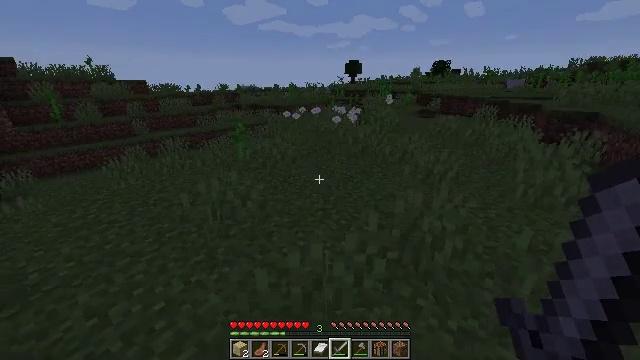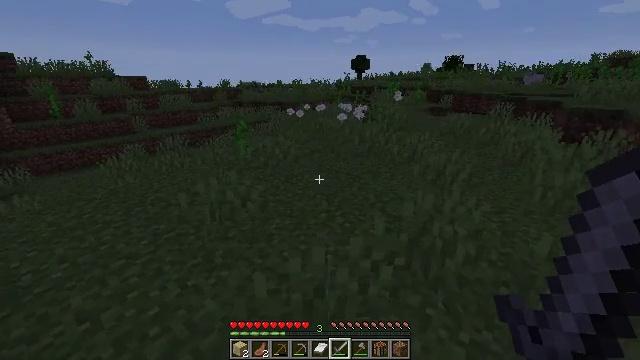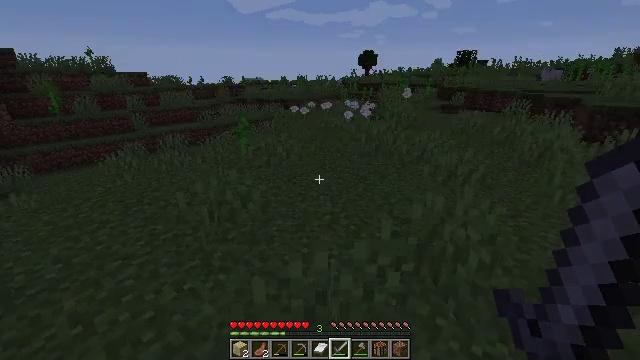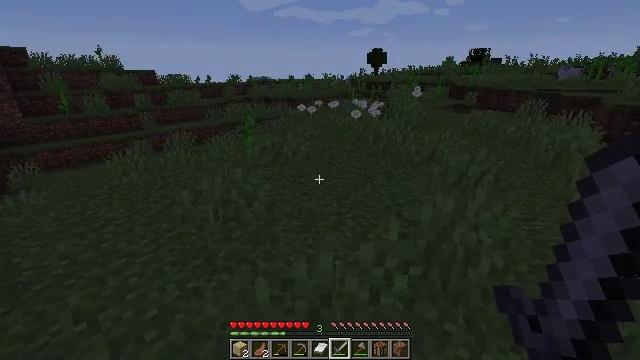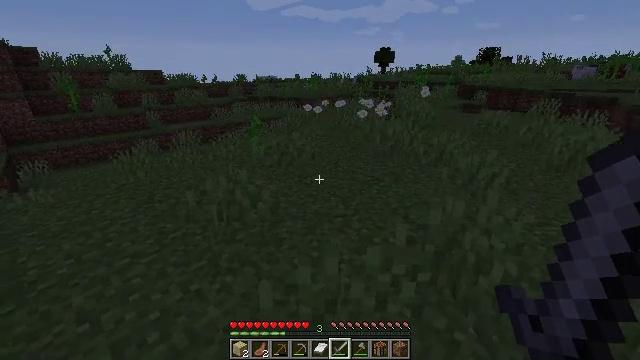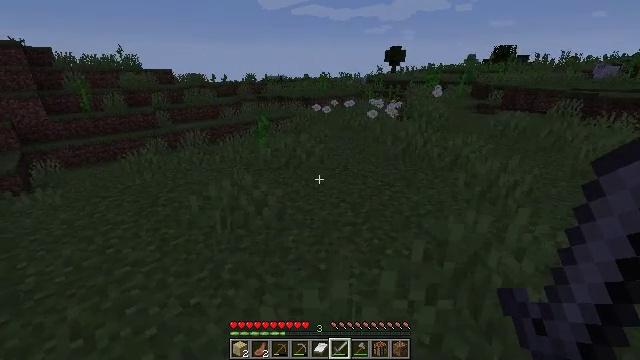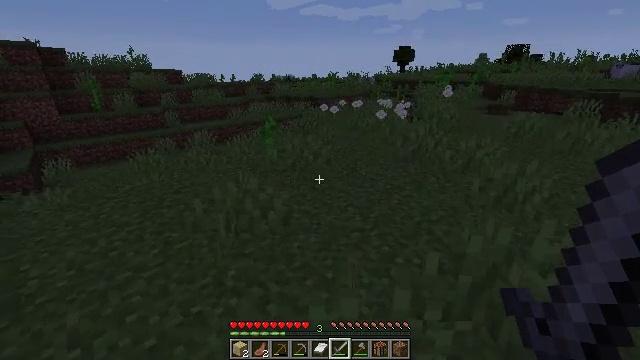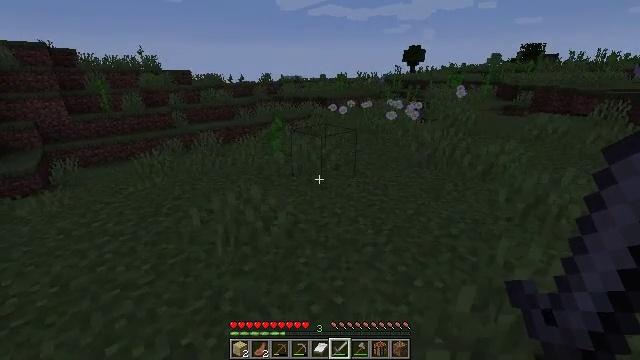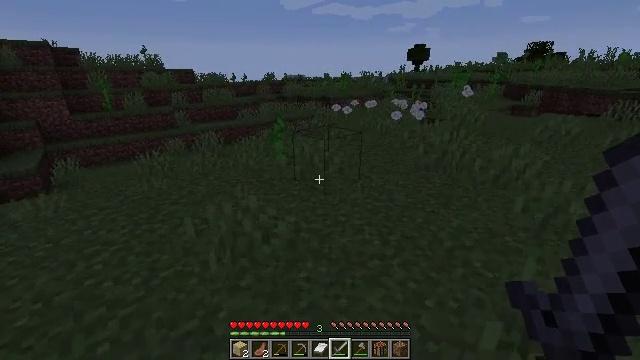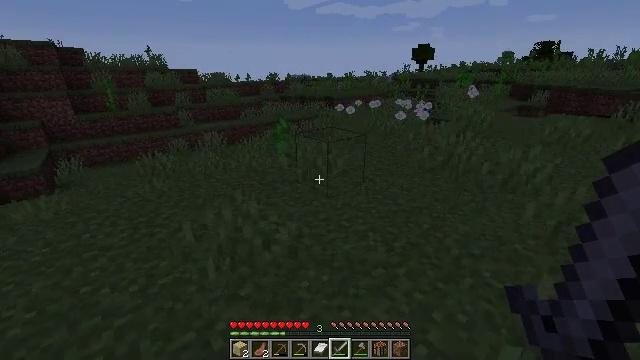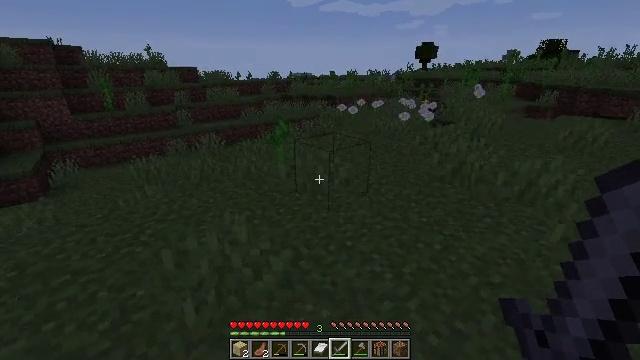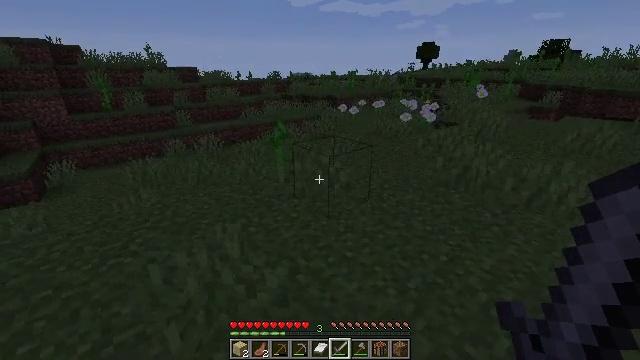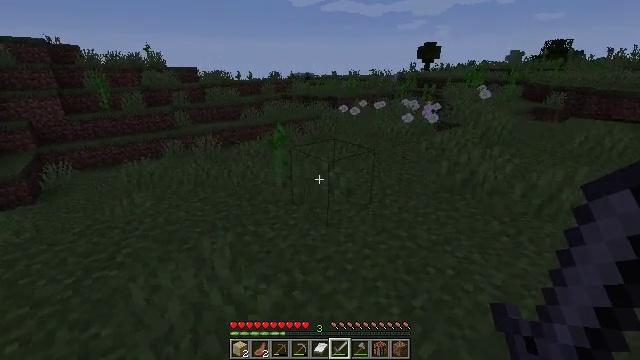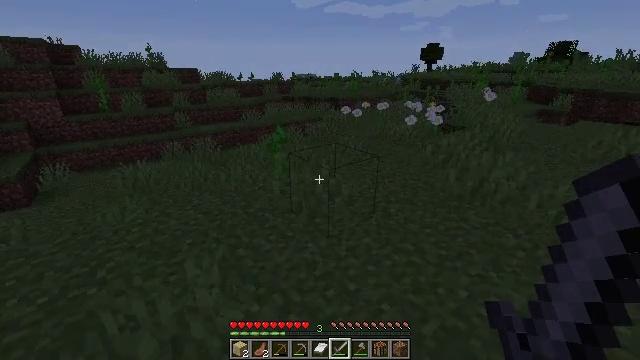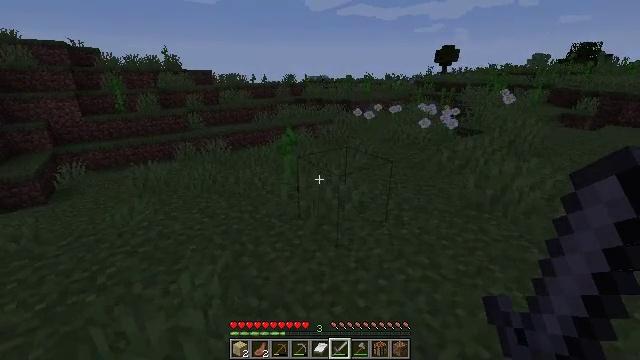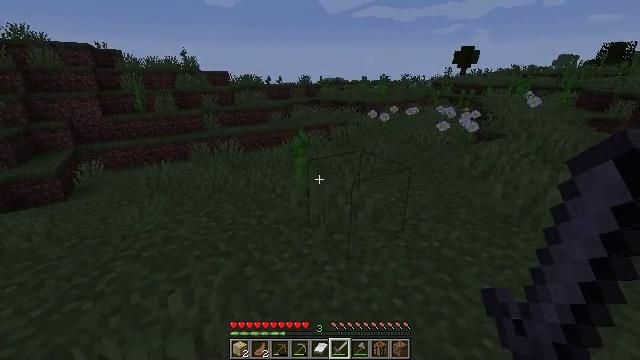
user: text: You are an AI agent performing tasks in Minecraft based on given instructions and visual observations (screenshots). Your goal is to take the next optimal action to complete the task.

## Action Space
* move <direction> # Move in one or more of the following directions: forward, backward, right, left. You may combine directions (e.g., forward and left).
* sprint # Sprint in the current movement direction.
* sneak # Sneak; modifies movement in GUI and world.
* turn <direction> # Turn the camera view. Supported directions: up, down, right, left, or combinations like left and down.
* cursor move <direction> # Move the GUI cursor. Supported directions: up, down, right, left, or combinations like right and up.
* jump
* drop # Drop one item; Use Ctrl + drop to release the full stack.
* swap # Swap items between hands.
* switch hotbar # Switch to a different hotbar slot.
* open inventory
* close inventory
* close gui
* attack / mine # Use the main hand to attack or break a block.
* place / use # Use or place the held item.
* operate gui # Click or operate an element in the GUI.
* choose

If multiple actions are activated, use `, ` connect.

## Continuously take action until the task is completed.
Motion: motion action
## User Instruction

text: Mine the sunflower from the ground.
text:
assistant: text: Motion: turn left
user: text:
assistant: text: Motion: turn left
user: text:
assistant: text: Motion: turn left
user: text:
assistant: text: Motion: move forward, turn left
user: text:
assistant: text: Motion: move forward, turn left
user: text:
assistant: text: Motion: move forward, turn left
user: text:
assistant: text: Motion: move forward, turn left
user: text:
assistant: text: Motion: move forward
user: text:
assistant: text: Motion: move forward
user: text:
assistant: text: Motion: move forward
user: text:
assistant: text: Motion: move forward
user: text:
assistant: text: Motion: move forward
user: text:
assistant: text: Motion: move forward
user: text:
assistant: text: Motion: move forward, turn left
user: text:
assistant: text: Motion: move forward, turn left
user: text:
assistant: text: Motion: move forward
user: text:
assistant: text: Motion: move forward
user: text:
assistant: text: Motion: move forward
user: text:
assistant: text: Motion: move forward
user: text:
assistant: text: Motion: move forward, turn left
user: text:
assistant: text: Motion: no_op
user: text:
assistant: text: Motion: no_op
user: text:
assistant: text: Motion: no_op
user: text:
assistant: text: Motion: no_op
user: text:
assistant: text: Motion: no_op
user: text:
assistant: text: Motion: no_op
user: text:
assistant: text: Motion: attack / mine
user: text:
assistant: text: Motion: attack / mine
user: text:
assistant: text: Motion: attack / mine
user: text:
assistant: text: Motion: no_op